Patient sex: M
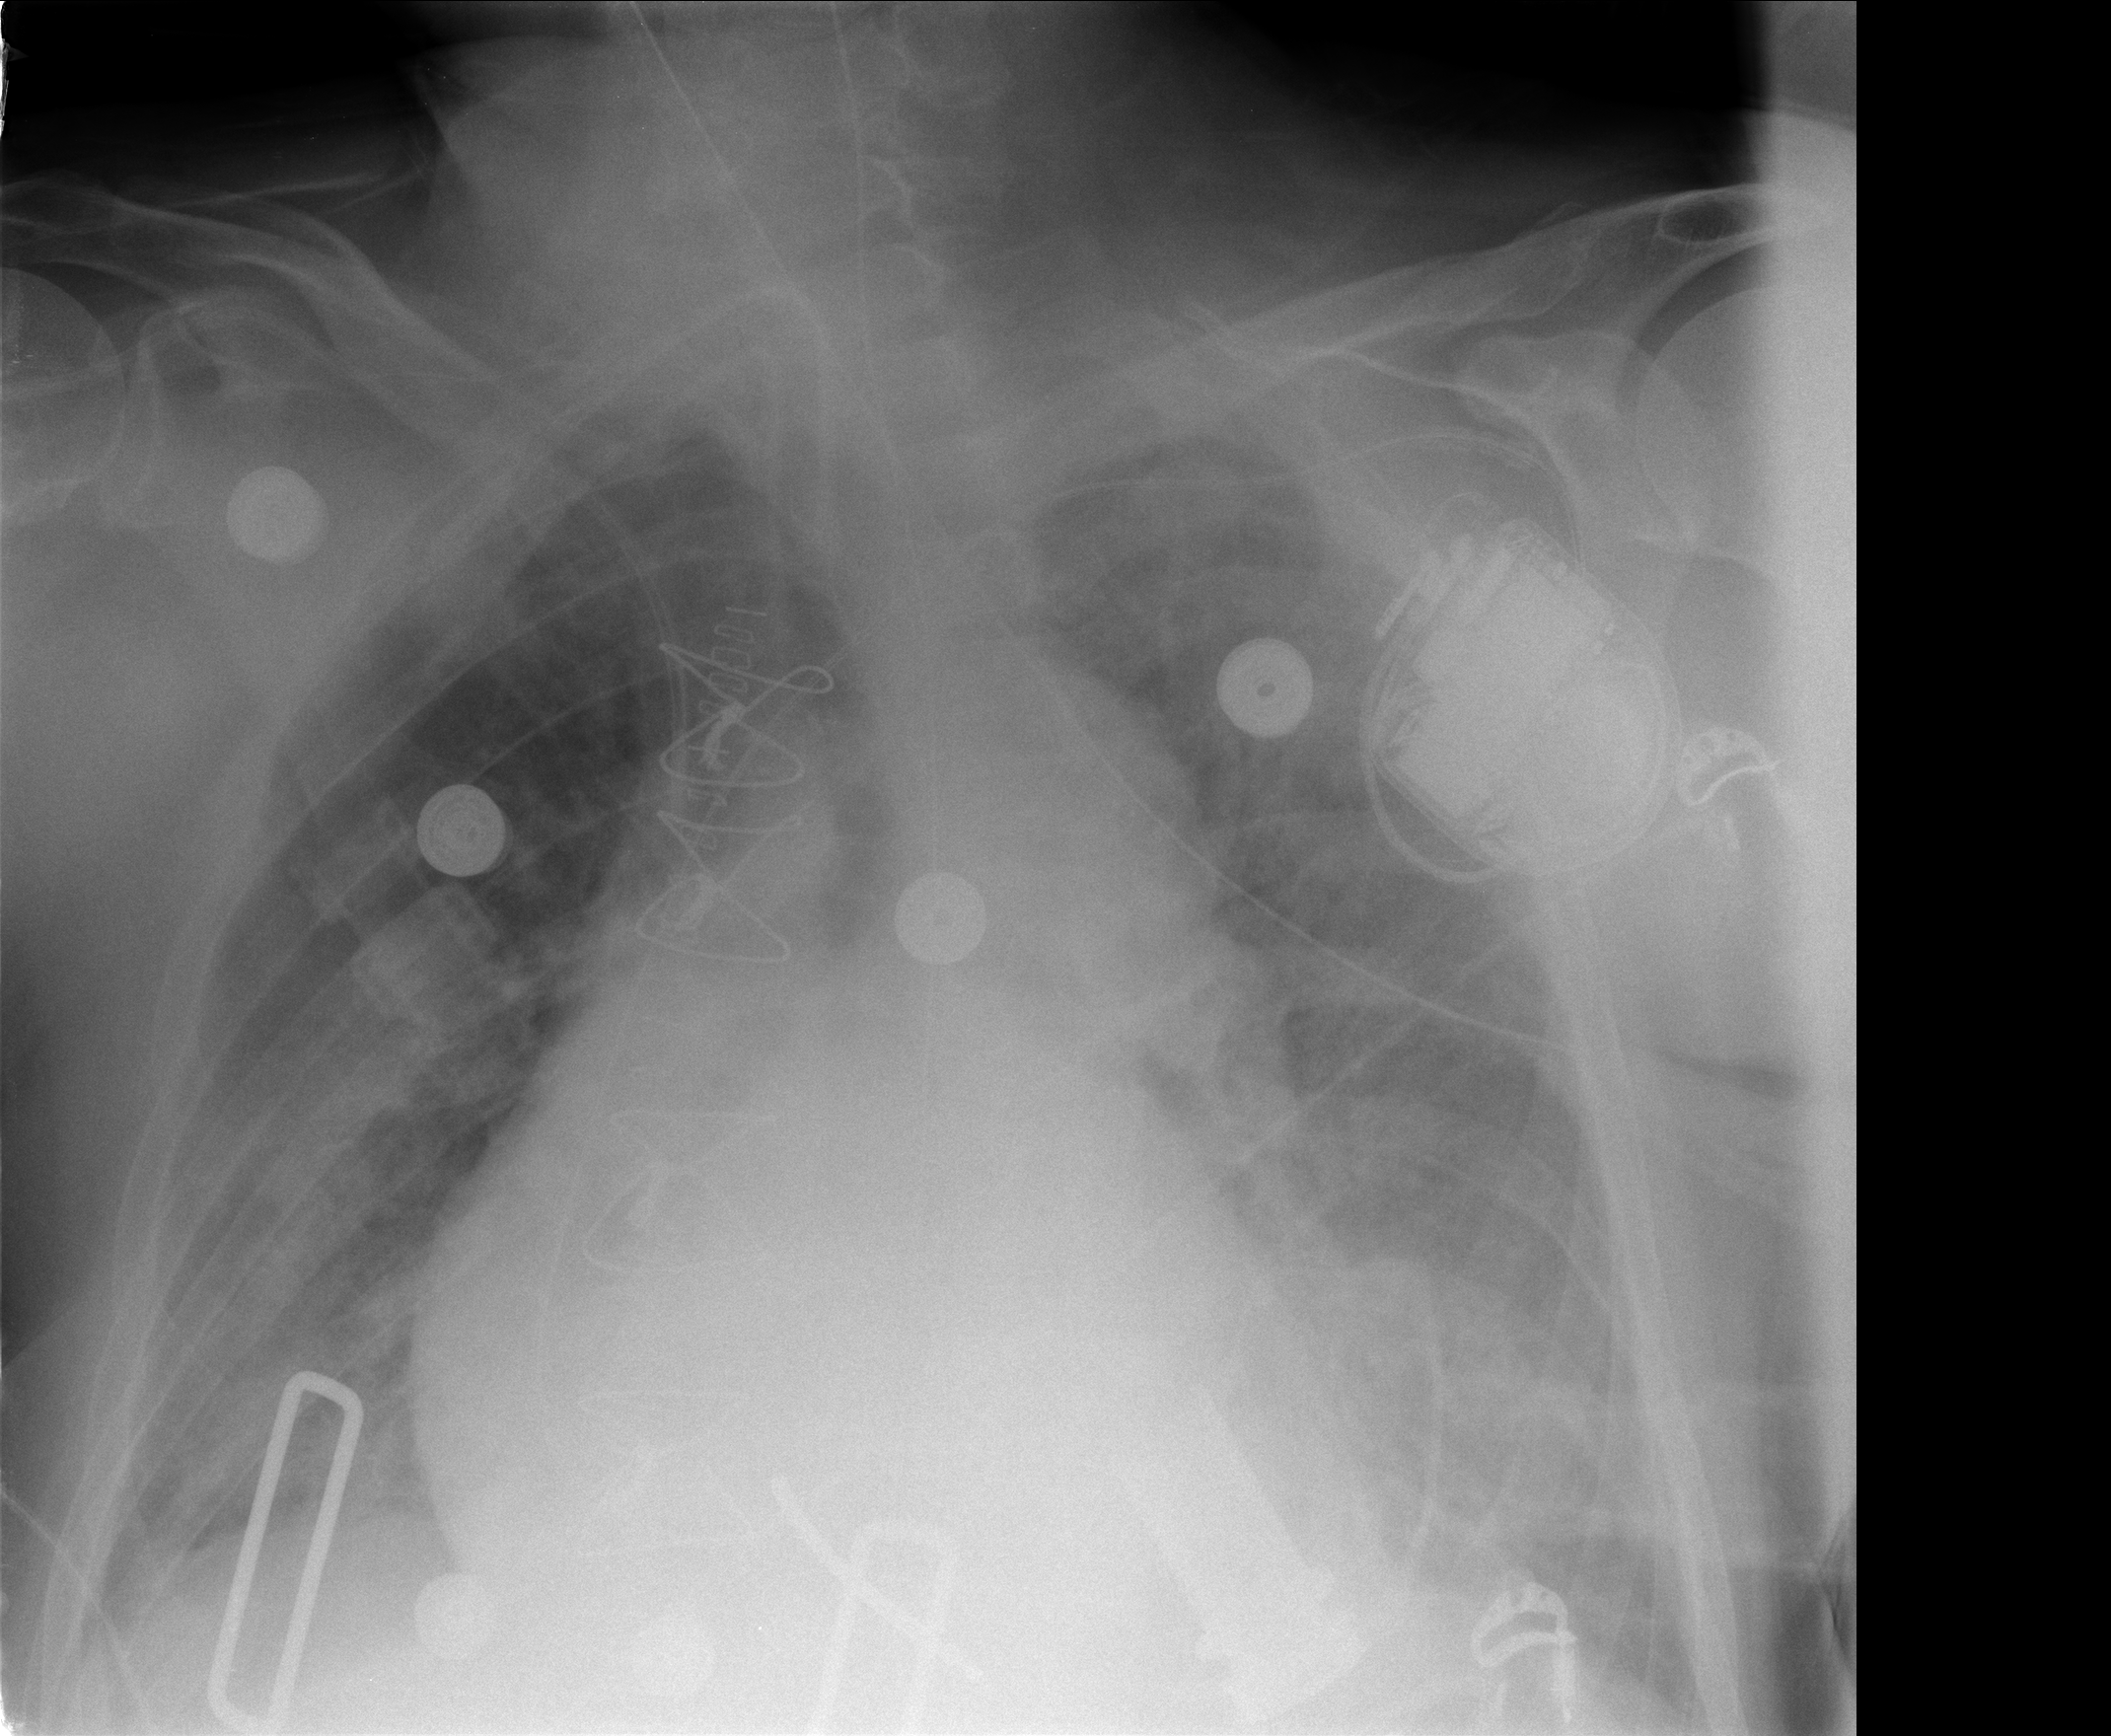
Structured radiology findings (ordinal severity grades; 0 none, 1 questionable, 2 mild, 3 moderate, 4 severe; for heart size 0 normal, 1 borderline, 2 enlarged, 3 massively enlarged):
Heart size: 3
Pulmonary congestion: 3
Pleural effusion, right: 2
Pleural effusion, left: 1
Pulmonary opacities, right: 3
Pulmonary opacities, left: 4
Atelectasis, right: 3
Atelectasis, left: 3